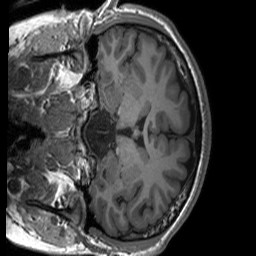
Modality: T1w
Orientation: coronal
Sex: male
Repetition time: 1.95 s
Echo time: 0.026 s